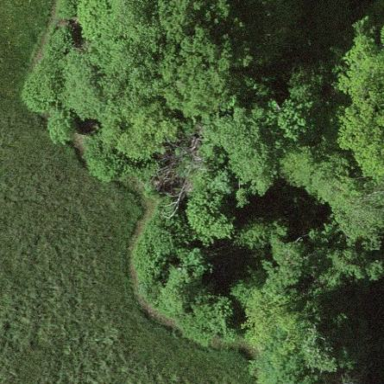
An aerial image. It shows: Forest area with mix of leaf cycles.